Aerial crown-view tile of a tropical tree (Barro Colorado Island, Panama), acquired 20240611:
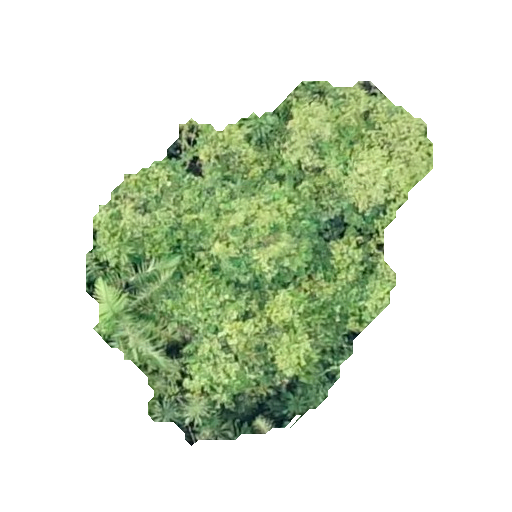
Species: Luehea seemannii
GBIF accepted scientific name: Luehea seemannii
Crown area: 129.617 m²